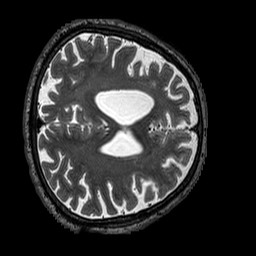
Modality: T2w
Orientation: axial
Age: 75
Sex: male
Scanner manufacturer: siemens
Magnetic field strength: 3 T
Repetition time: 3.2 s
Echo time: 0.567 s